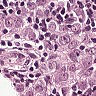
Metastatic tissue present: yes